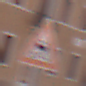
Verkehrszeichen: SchleuderOderRutschgefahr
Umgebung: Outdoor, Urban
Tageszeit: SunriseSunset
Wetter: Clear
Licht: Natural
Jahreszeit: NotSpecified
Kontrast: MediumContrast